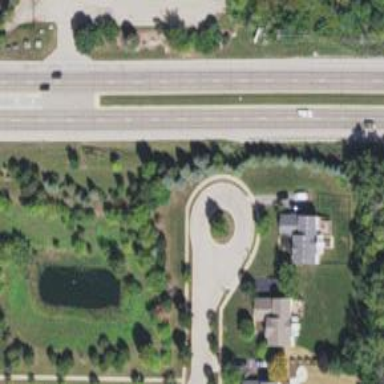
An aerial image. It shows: Turning loop on the road.